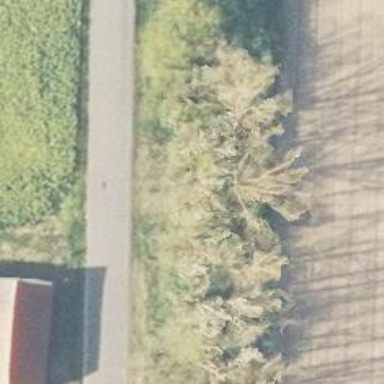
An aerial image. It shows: Row of deciduous broadleaved trees.